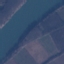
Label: River